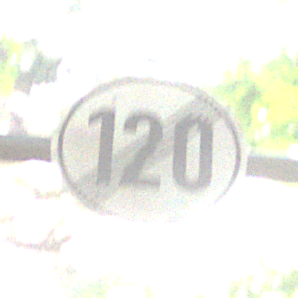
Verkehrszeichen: EndeGeschwindigkeit120
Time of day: MorningAfternoon
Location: Outdoor (RoadRail)
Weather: Clear
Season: NotSpecified
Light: Natural